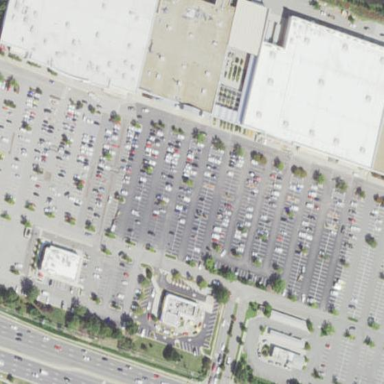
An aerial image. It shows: Retail area.